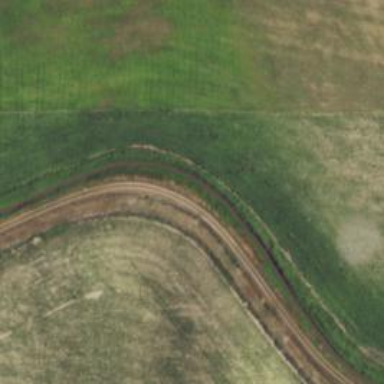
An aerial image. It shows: Canal used for irrigation.